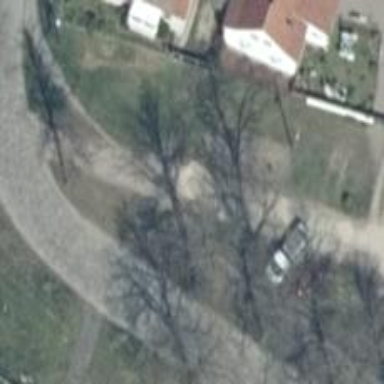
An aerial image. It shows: Service road with ground surface.